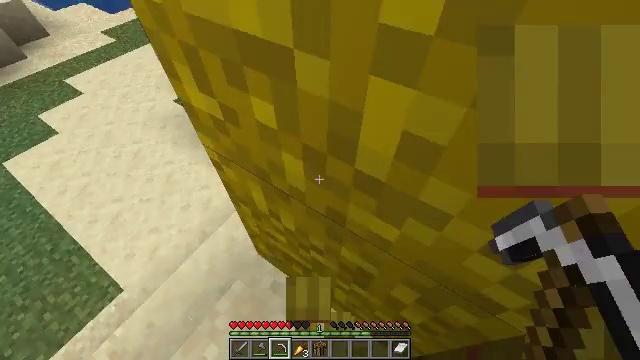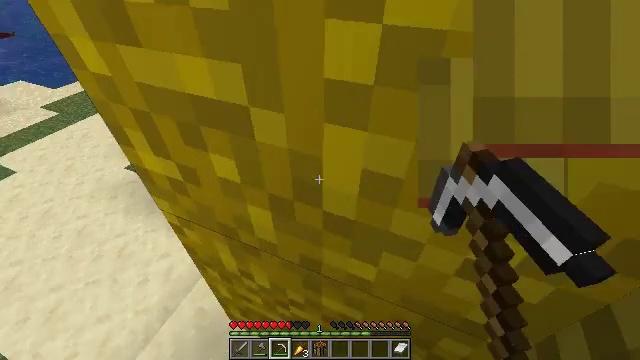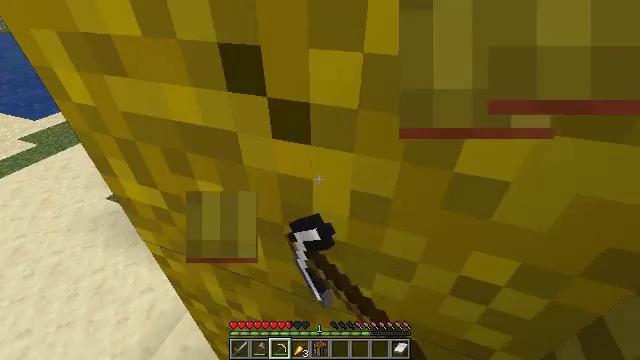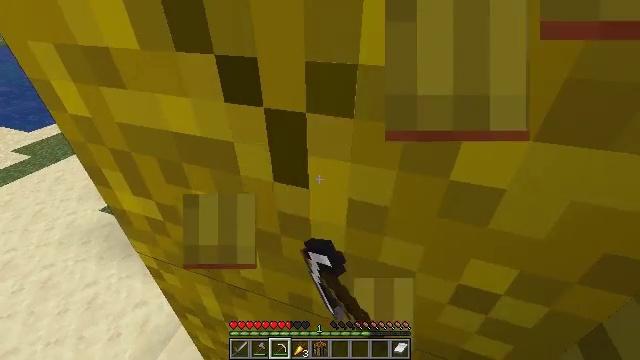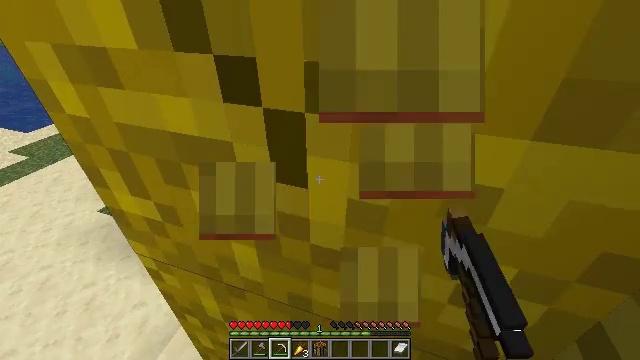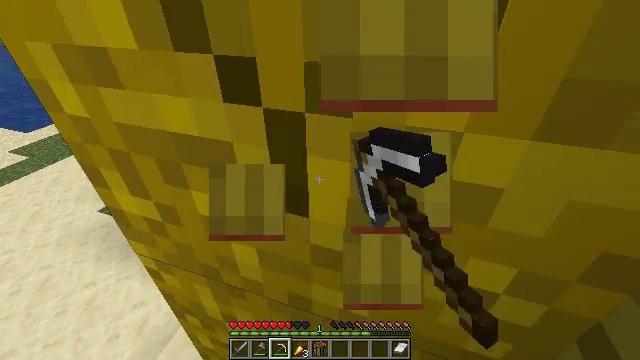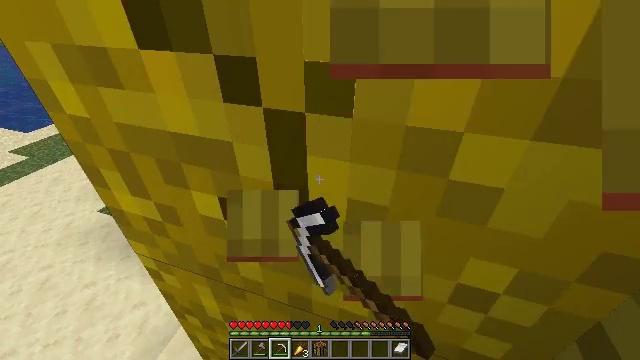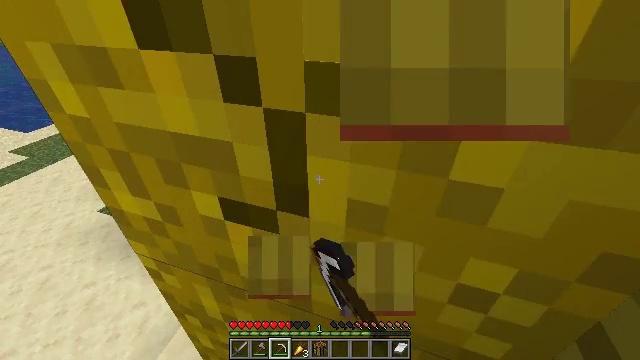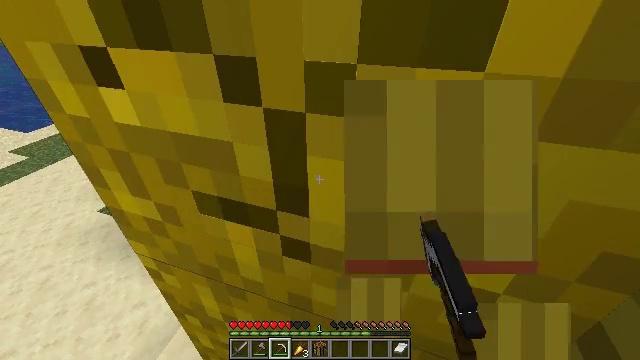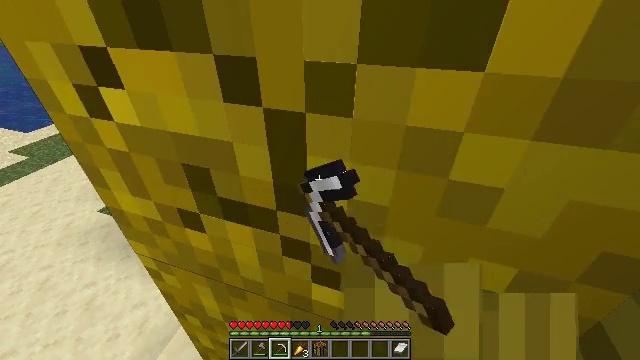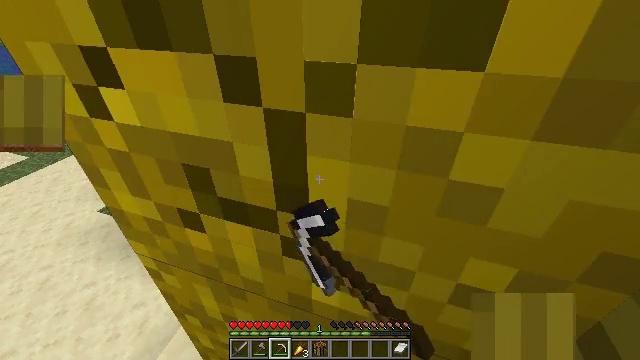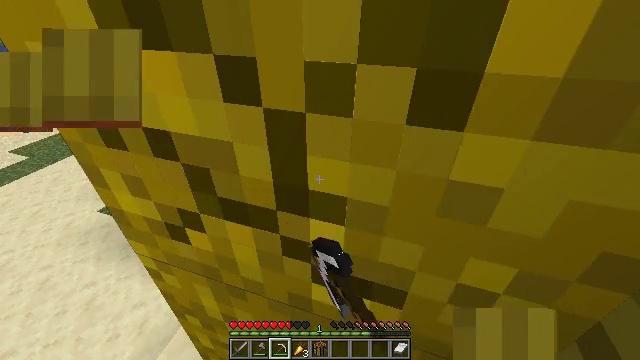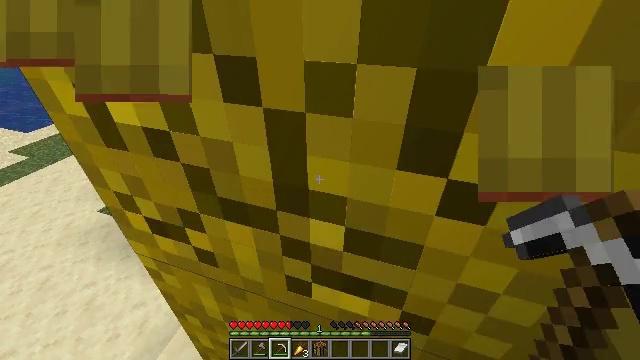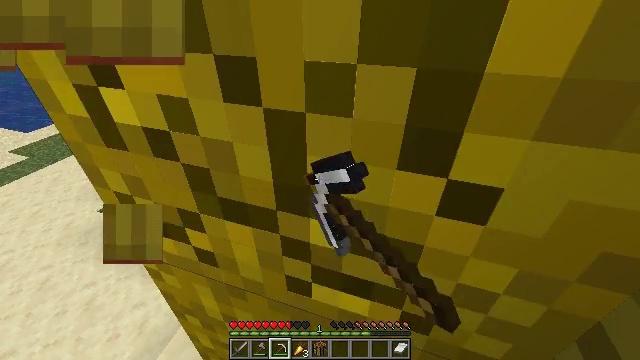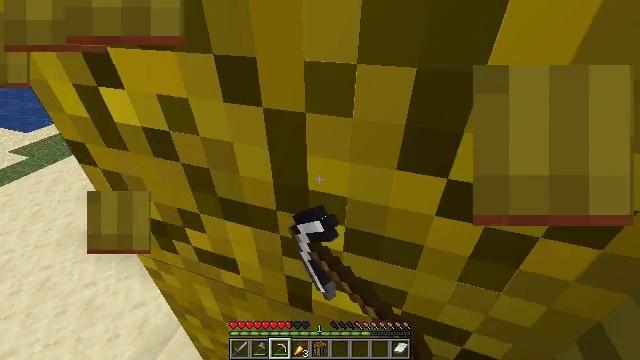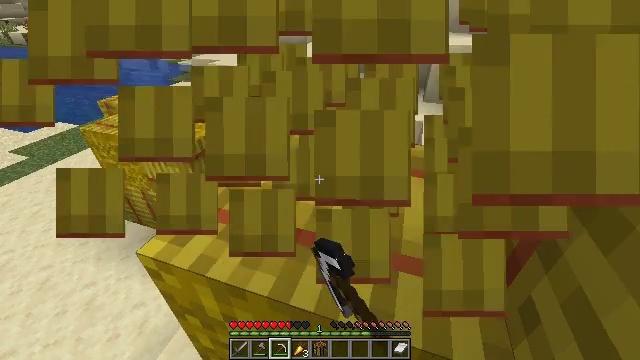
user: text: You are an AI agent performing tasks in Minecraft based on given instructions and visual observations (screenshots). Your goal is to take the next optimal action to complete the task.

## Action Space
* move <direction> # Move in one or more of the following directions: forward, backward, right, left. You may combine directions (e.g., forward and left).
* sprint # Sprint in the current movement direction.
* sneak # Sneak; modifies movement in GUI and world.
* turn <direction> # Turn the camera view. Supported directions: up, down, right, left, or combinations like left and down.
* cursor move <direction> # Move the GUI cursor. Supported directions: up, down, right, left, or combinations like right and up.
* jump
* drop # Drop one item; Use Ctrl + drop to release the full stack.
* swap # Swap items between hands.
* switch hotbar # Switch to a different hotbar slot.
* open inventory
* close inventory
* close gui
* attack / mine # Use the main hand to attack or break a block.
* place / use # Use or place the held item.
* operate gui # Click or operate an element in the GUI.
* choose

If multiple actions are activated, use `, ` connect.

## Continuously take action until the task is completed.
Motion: motion action
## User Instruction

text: Break the hay block to collect it.
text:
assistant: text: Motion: turn right and up, attack / mine
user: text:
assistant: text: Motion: turn right and up, attack / mine
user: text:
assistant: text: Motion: turn up, attack / mine
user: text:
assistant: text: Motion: attack / mine
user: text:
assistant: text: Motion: attack / mine
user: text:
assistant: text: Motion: attack / mine
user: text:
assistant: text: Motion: attack / mine
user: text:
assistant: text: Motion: attack / mine
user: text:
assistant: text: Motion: attack / mine
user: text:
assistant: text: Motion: attack / mine
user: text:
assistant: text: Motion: attack / mine
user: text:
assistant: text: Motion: attack / mine
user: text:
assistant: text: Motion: attack / mine
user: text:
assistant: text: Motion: attack / mine
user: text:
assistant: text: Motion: attack / mine
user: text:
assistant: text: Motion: attack / mine
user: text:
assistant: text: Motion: attack / mine
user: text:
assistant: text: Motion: attack / mine
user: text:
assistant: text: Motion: attack / mine
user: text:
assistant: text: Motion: attack / mine